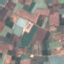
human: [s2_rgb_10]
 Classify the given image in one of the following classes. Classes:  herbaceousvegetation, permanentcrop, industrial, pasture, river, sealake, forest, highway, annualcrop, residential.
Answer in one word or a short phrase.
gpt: PermanentCrop